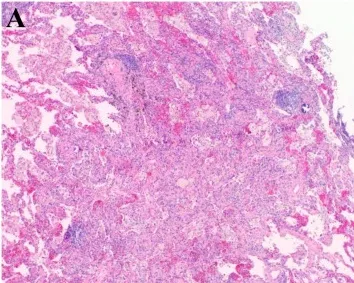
Picture of the postoperative pathological HE-staining of the primary lesion of the lower lobe of the right lung. (Original magnification, : x40.
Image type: pathology (h&e)